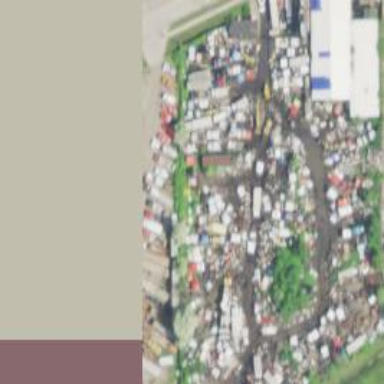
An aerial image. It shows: Industrial area for auto wrecking.